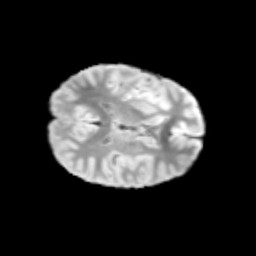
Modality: T2w
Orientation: axial
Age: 9
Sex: male
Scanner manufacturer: siemens
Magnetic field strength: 3 T
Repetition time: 3.8 s
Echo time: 0.07 s